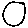
Label: circle